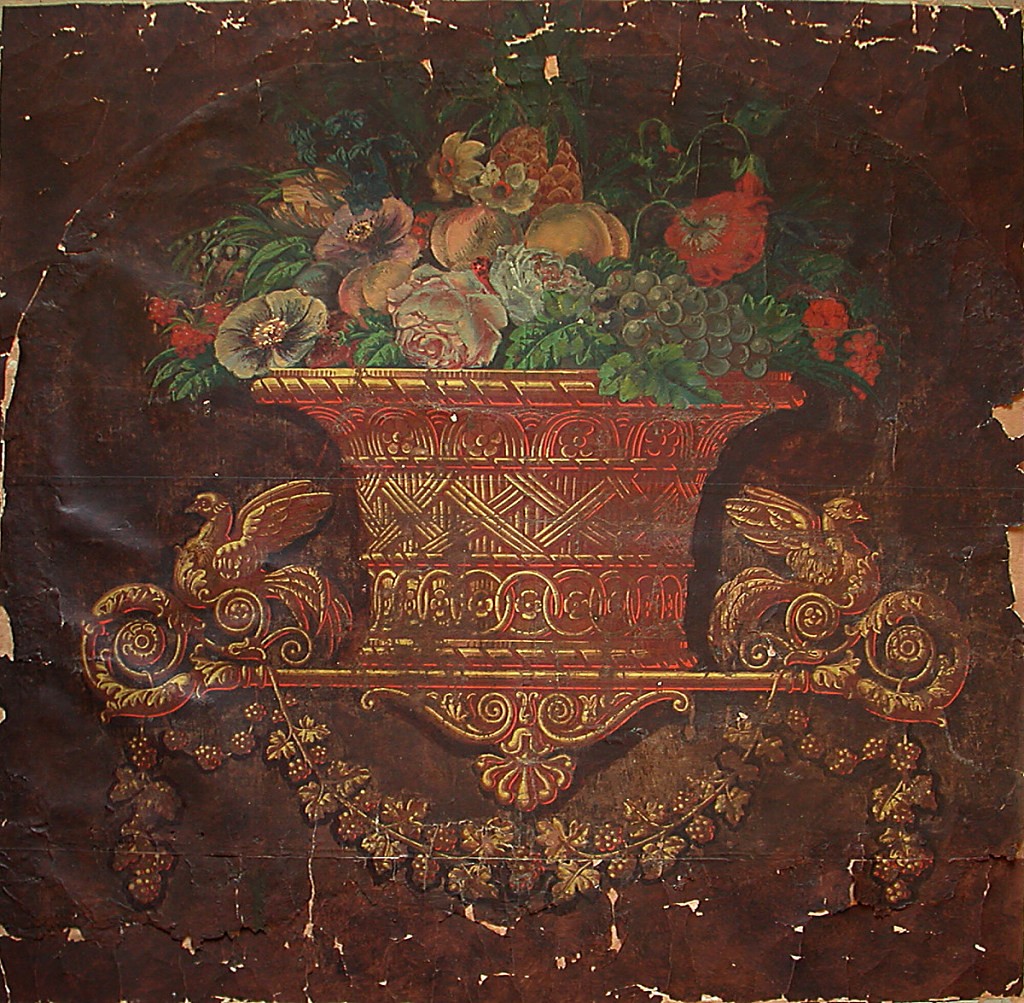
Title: Firescreen
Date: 1800–1825
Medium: Block-printed on handmade paper
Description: Large-scale basket full of flowers and fruit, including poppies, peaches, grapes and pineapple. The basket sits on a bracket from which hangs a grape vine swag. Printed on deep brown ground.